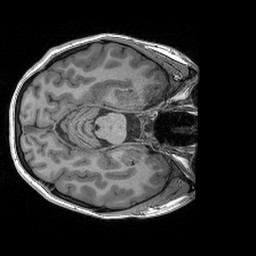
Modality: T1w
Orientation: axial
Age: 18
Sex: female
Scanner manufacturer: siemens
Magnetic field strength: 3 T
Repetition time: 2.4 s
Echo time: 0.00191 s